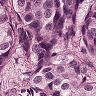
Metastatic tissue present: yes